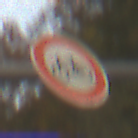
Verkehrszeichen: VerbotRadverkehr
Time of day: SunriseSunset
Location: Outdoor (Nature)
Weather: PartlyCloudy
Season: NotSpecified
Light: Natural